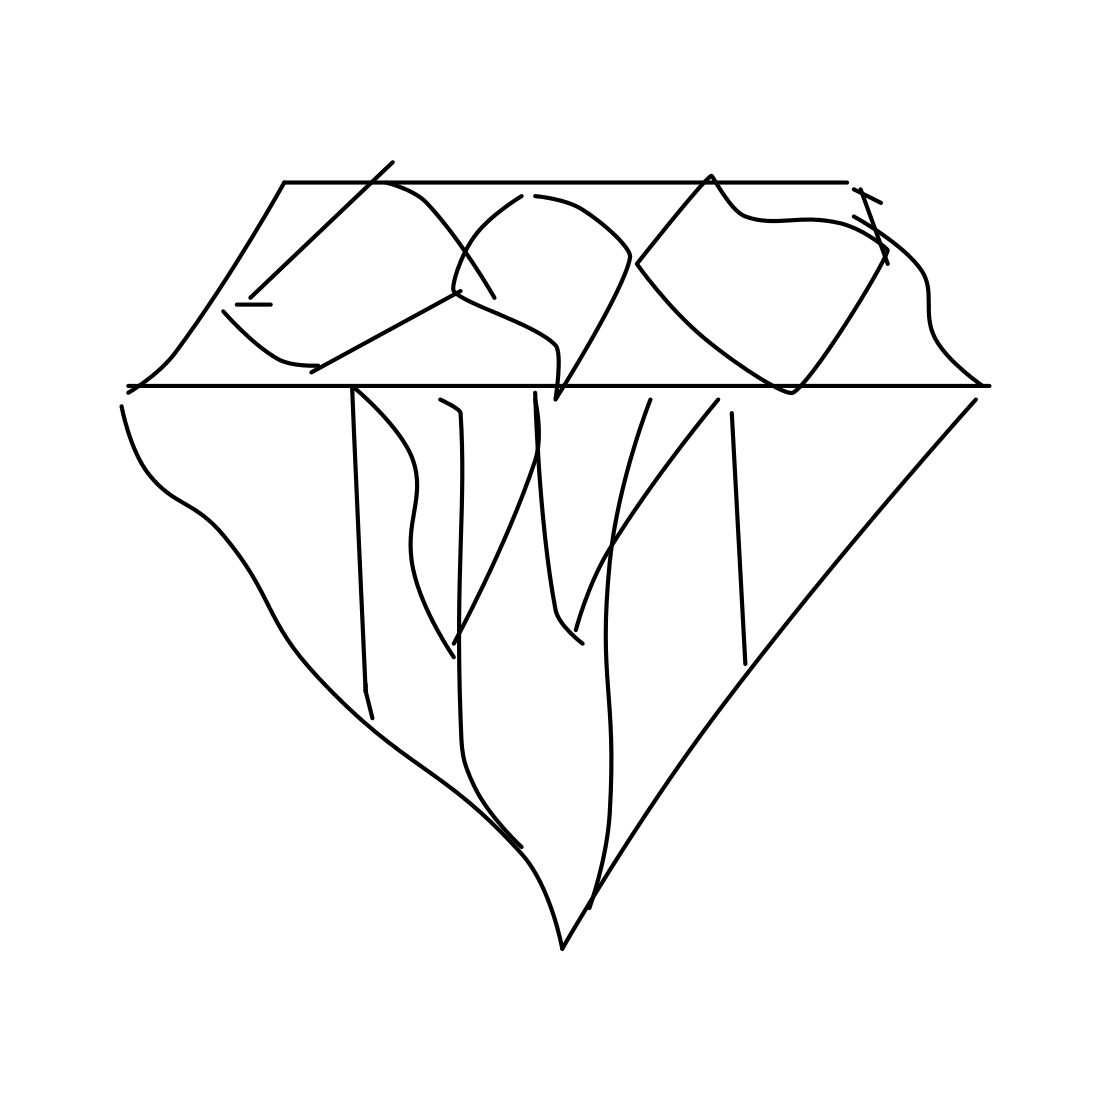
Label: diamond